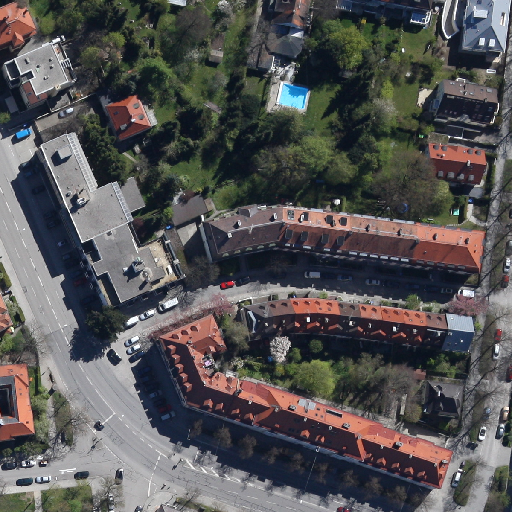
Referring expression: vehicle